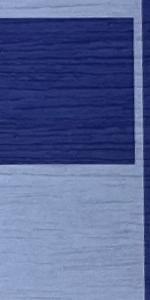
Label: Empty